Question: I added a search text ToolControl to a MPart toolbar as described here:
<URL>
<URL>
My problem is:
When I have another item (e.g. handled tool item with icon) in the toolbar, I can see most of the text, but not all. When there is no other item, I see just the upper line of the text.
The toolbar height seems not to be adapted to my control,
Whould be great if anyone can help me.
Christin
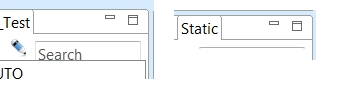
Answer: The basic problem is that although the 'ToolBar' control allows controls as children it doesn't take their depth in to account when calculating the tool bar depth.
The Vogella example (which is intended for the window trim bar rather than a part tool bar) is using a default 'GridLayout' which adds a margin above the search text. You could try using:
'''
Composite comp = new Composite(parent, SWT.NONE);
// GridLayout with no margins
comp.setLayout(GridLayoutFactory.fillDefaults().create());
Text text = new Text(comp, SWT.SEARCH | SWT.ICON_SEARCH | SWT.CANCEL | SWT.BORDER);
text.setMessage("Search");
GridDataFactory.fillDefaults().hint(130, SWT.DEFAULT).applyTo(text);
'''
That is using a 'GridLayout' with no margins.